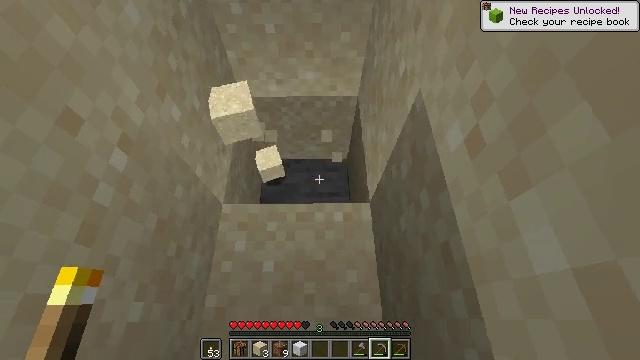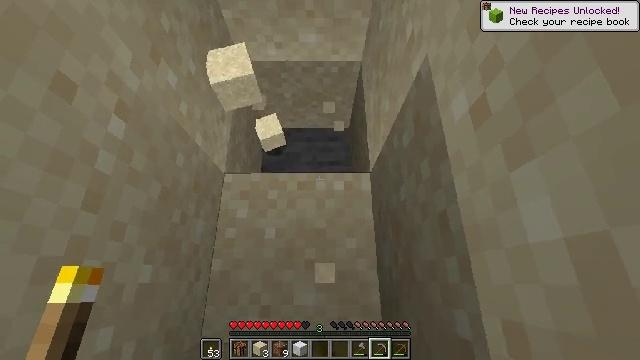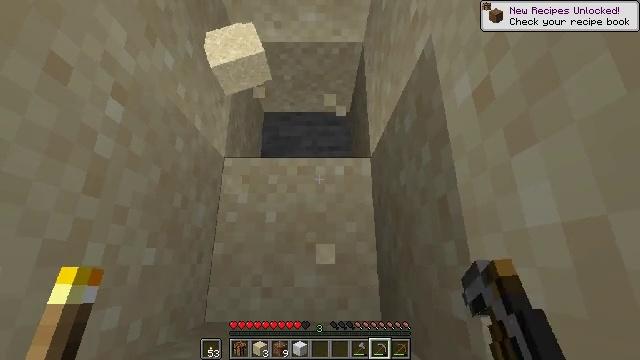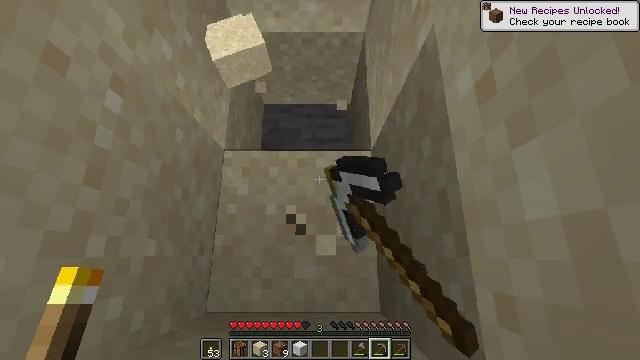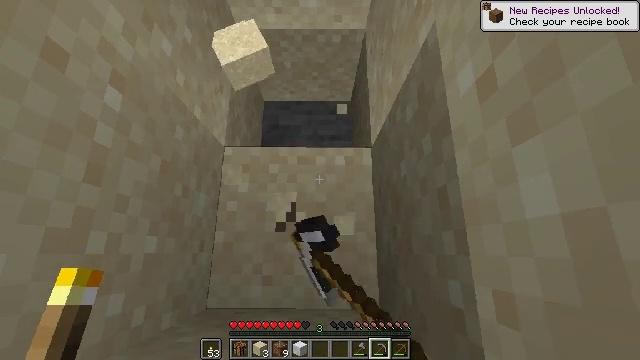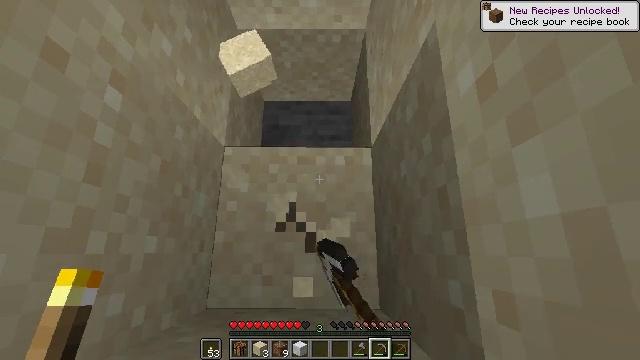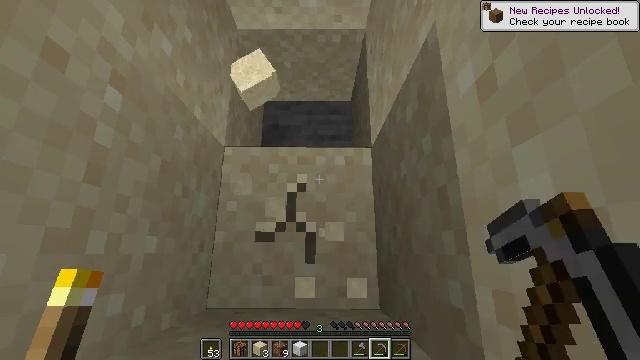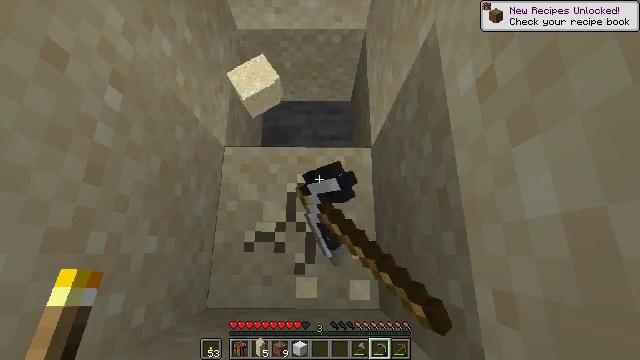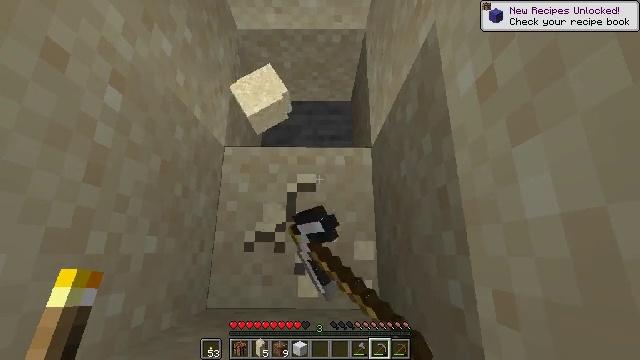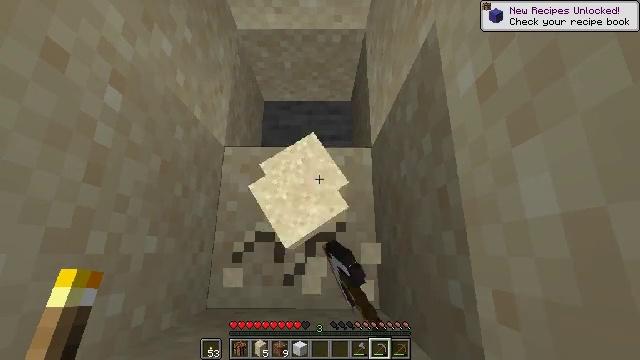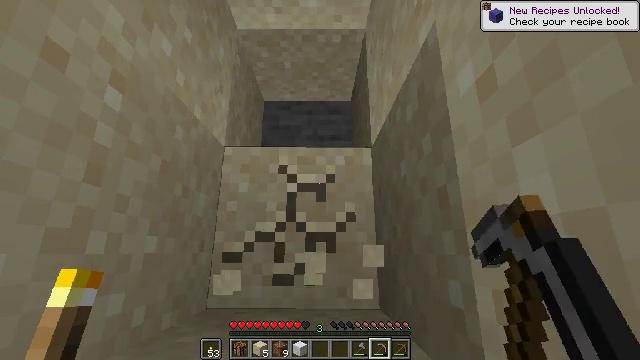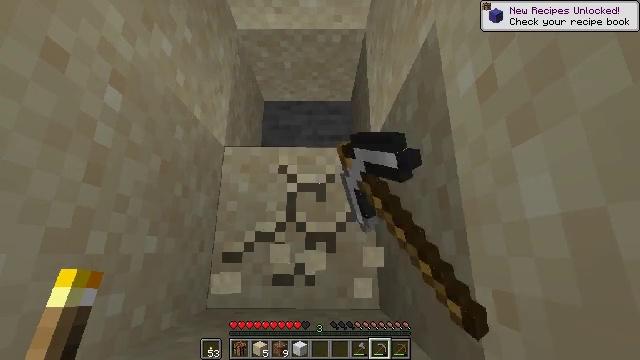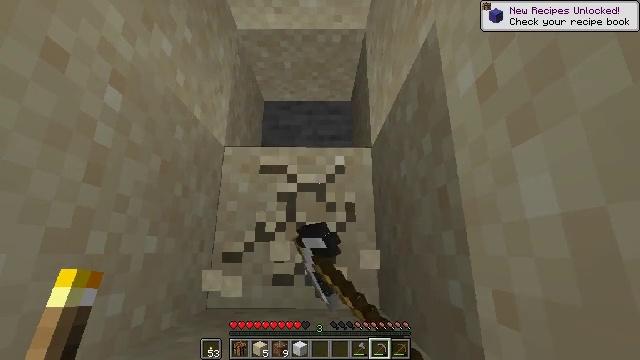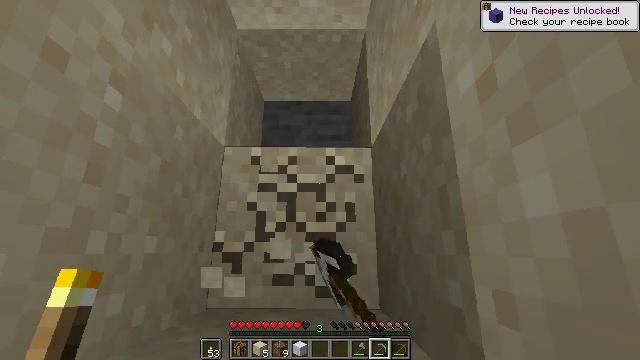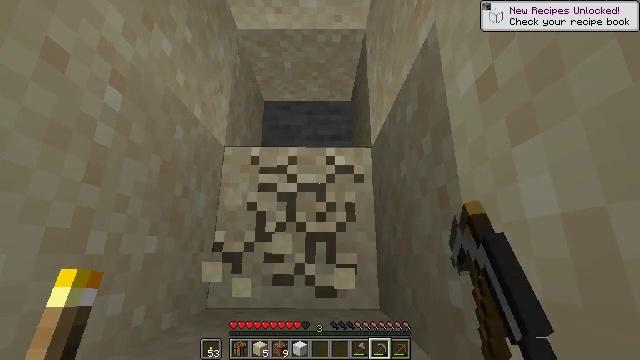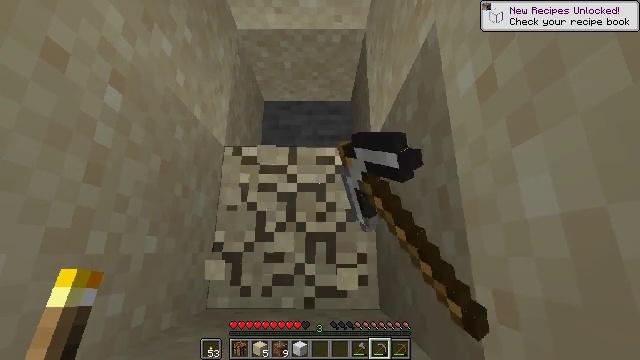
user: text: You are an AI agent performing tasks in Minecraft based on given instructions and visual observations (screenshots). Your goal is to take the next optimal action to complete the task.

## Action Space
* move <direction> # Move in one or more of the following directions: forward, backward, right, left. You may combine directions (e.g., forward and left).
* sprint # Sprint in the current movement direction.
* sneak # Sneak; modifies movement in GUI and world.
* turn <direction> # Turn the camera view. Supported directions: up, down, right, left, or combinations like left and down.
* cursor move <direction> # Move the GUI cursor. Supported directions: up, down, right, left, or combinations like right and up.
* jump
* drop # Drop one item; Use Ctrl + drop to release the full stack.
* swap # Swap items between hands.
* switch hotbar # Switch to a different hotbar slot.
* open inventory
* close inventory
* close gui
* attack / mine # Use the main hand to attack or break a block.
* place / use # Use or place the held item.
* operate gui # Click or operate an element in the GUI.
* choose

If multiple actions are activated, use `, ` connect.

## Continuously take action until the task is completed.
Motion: motion action
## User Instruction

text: Dig up some sand.
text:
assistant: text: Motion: turn down, attack / mine
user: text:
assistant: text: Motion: turn down, attack / mine
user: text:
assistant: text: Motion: turn down, attack / mine
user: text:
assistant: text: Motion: attack / mine
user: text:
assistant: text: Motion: attack / mine
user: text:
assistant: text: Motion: attack / mine
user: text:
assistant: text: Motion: attack / mine
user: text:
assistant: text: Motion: attack / mine
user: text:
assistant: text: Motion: attack / mine
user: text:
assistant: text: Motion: attack / mine
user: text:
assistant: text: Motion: attack / mine
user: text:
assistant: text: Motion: attack / mine
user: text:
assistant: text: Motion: attack / mine
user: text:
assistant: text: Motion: attack / mine
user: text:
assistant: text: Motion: attack / mine
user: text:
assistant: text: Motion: attack / mine
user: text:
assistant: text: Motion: attack / mine
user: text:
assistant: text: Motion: attack / mine
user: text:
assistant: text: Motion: attack / mine
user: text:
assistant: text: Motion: attack / mine
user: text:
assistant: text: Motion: attack / mine